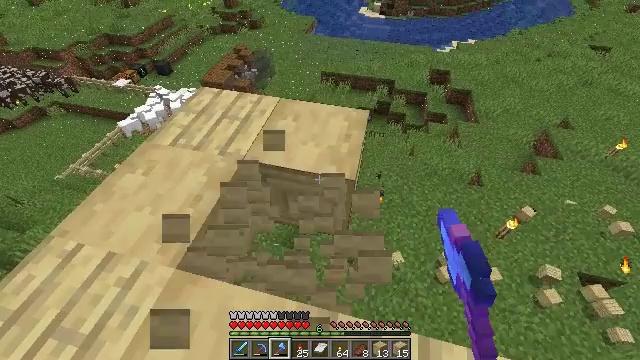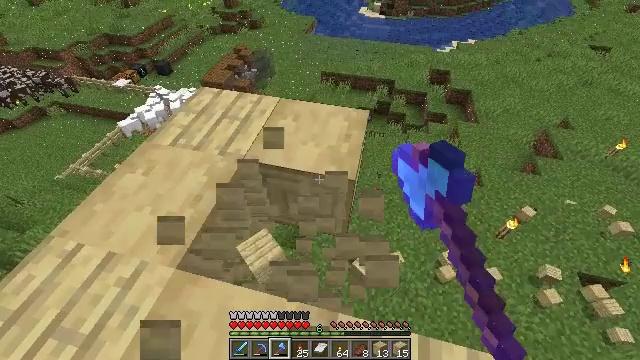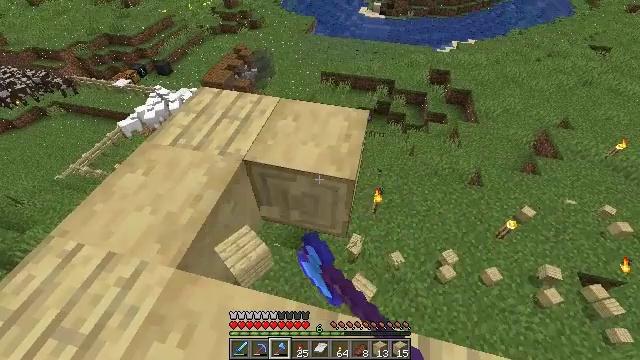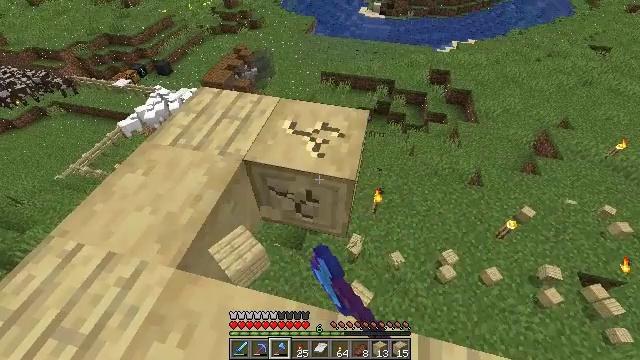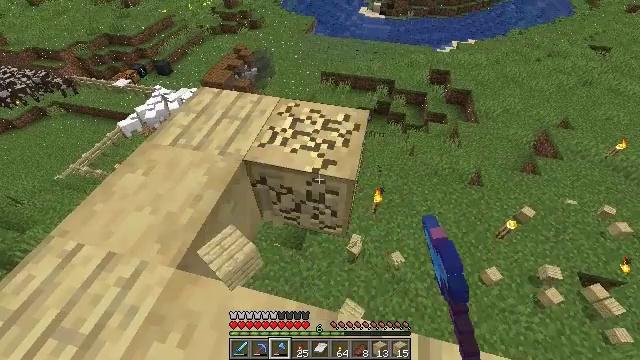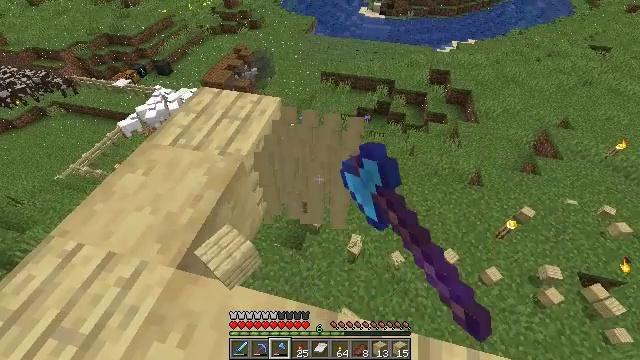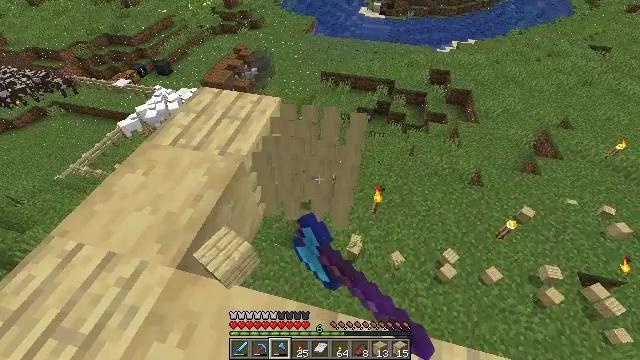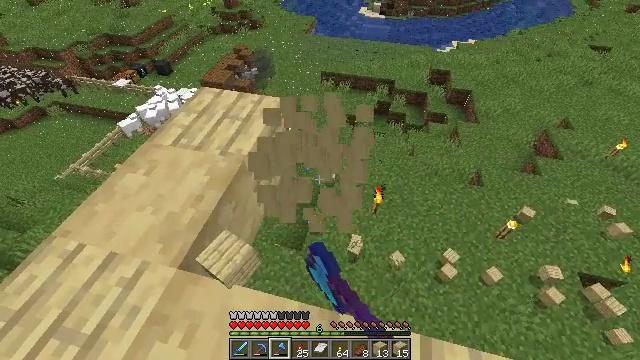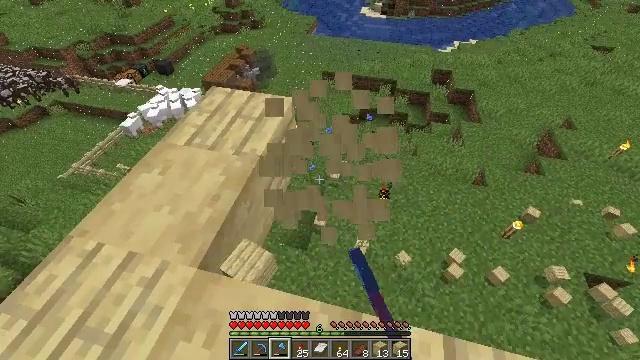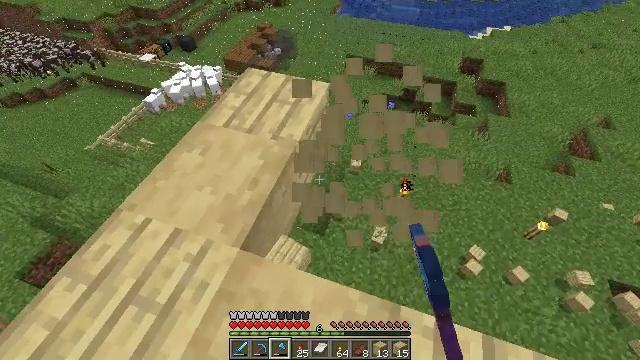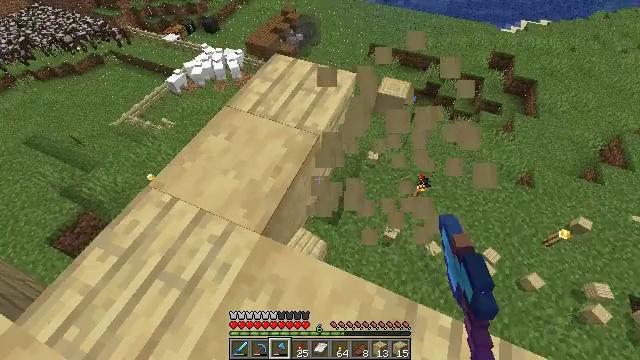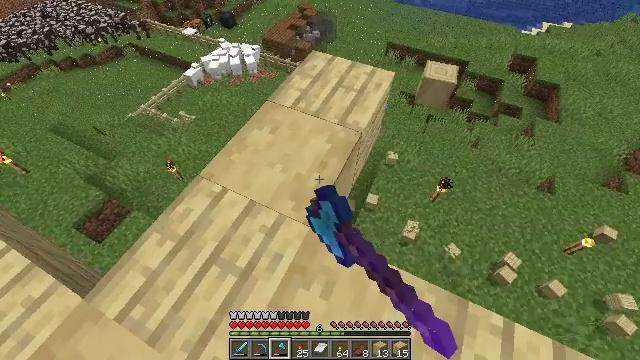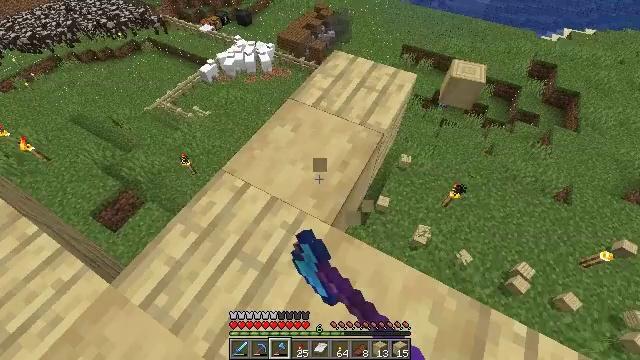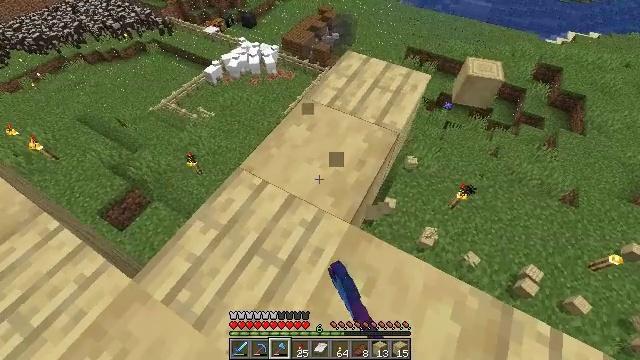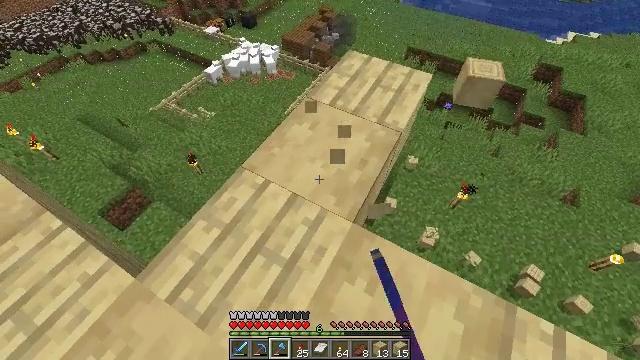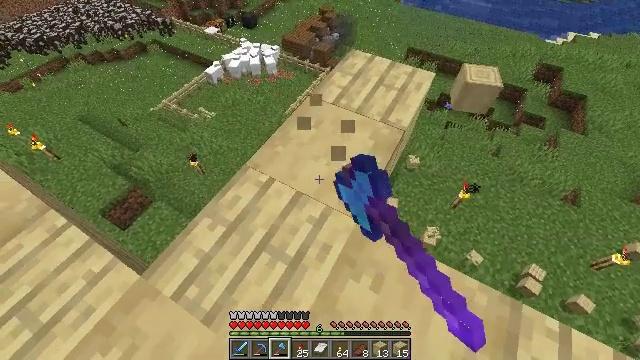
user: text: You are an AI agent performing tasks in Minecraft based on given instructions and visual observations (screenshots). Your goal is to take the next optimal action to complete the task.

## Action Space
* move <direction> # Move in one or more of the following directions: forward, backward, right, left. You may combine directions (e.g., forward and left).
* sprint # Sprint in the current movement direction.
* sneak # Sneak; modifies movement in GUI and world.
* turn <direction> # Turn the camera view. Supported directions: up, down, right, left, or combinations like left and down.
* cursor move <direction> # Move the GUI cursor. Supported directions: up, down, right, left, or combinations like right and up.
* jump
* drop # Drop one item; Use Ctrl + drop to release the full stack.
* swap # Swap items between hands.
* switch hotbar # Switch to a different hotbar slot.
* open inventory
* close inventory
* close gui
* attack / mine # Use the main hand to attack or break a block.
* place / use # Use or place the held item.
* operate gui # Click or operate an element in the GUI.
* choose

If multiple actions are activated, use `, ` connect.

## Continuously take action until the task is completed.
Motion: motion action
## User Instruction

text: Break the stripped birch log for wood.
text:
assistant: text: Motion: attack / mine
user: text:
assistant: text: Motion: attack / mine
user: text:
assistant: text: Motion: attack / mine
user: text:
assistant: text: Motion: attack / mine
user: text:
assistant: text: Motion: attack / mine
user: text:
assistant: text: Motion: attack / mine
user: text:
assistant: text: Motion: move left, attack / mine
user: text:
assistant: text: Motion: move left, attack / mine
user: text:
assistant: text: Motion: move left, turn left and down, attack / mine
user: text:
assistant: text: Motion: move back and move left, turn left and down, attack / mine
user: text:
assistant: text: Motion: move left, turn left, attack / mine
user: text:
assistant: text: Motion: turn left, attack / mine
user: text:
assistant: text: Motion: attack / mine
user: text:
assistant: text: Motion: attack / mine
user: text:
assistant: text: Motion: attack / mine
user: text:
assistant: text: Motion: turn right and up, attack / mine
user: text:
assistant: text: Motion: turn right and up, attack / mine
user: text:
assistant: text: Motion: attack / mine
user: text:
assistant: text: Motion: turn right and up, attack / mine
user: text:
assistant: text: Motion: turn right and up, attack / mine
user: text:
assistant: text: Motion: turn right and up, attack / mine
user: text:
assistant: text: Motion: turn right, attack / mine
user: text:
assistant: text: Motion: attack / mine